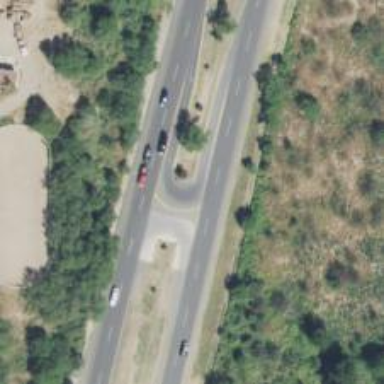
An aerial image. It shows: Trunk link highway.